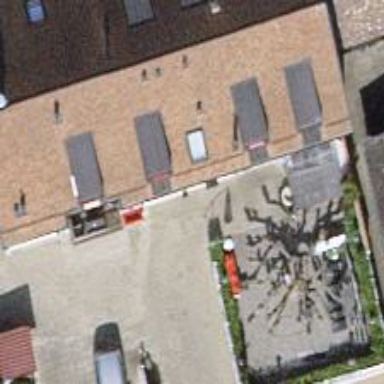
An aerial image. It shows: Restaurant.